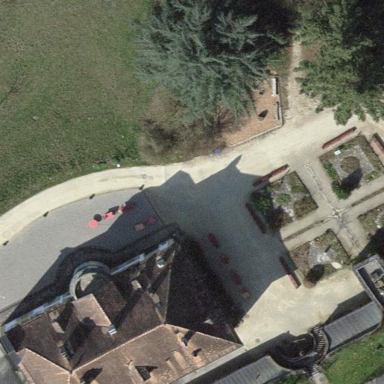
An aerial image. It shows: Stately castle that is historic building.